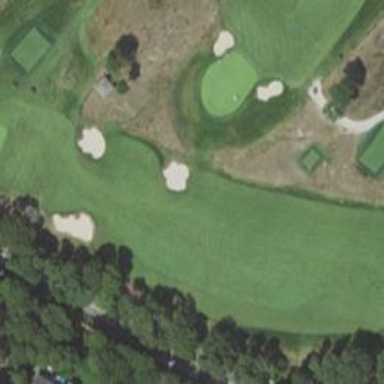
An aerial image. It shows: Area with grass used as rough in golf course.